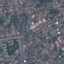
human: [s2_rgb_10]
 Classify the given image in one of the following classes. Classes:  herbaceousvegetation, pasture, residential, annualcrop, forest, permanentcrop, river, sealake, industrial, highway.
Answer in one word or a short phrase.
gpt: Residential